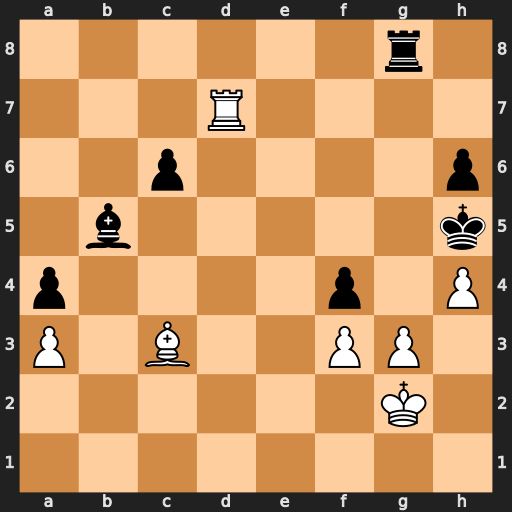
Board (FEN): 6r1/3R4/2p4p/1b5k/p4p1P/P1B2PP1/6K1/8
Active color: w
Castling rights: -
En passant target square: -
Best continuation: g4+ Rxg4+ fxg4+